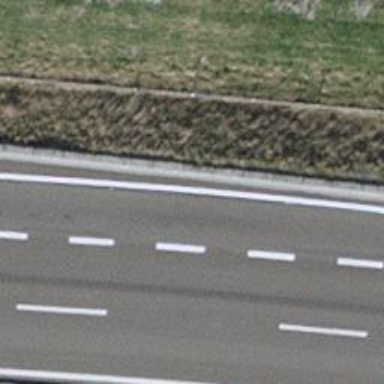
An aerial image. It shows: Asphalt motorway link.